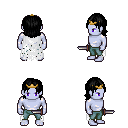
a pixel art fantasy rpg character, male body template, dark elf, purple skin, white tattered cape, teal pants, black long bangs hairstyle, gold tiara, dagger, four views (front, back, left, right), 2x2 character sprite sheet, small pixel art, hard edges, no anti-aliasing